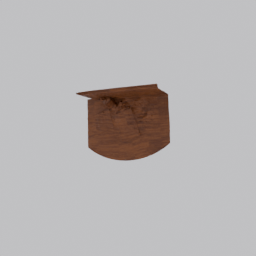
Label: architecture